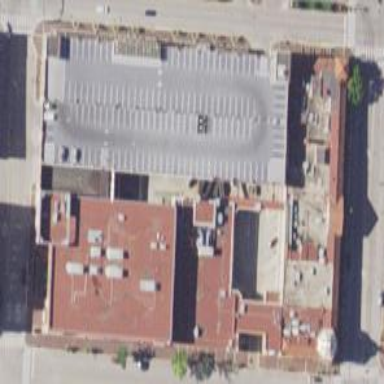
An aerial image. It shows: Parking garage.